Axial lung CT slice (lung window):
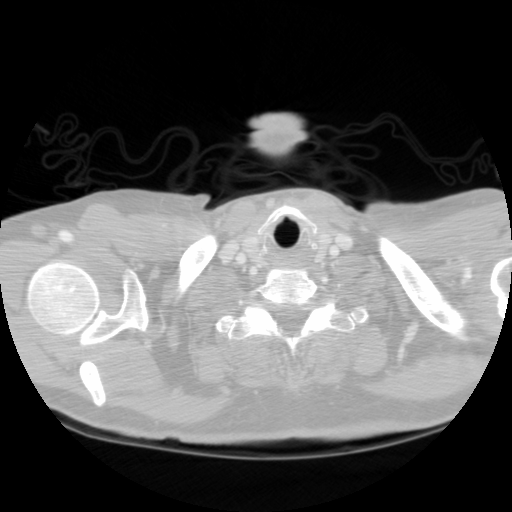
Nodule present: no